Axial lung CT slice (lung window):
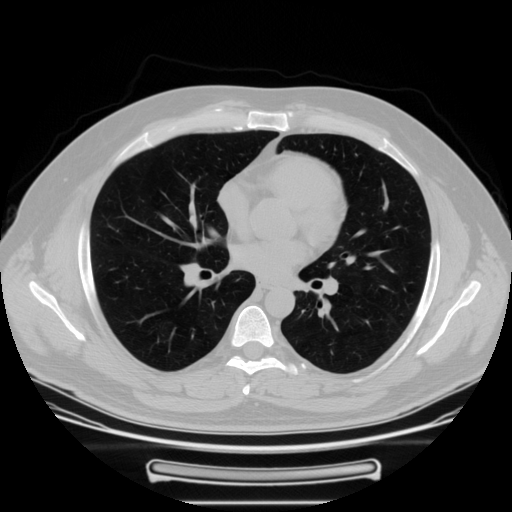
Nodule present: no